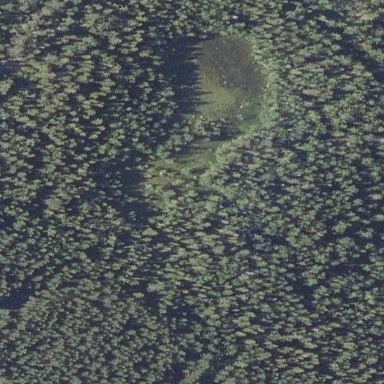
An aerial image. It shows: Bog wetland.